Field crop: maize
Growth stage: 2
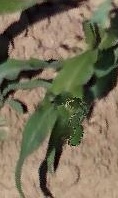
Species: maize